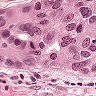
Metastatic tissue present: yes